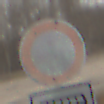
Verkehrszeichen: VerbotFahrzeugeAllerArt
Zusatzzeichen unten: MehrspurigeFahrzeugeFrei5
Umgebung: Outdoor, Nature
Tageszeit: MorningAfternoon
Wetter: PartlyCloudy
Licht: Natural
Jahreszeit: Winter
Kontrast: MediumContrast